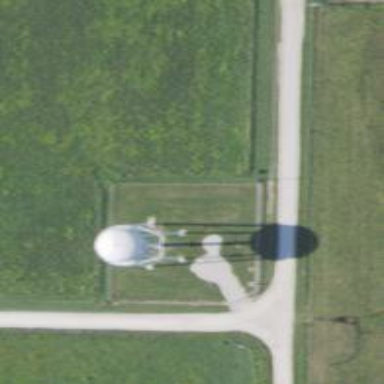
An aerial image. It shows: Water tower that is man-made.